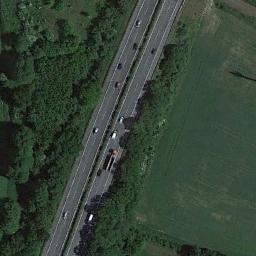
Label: freeway